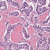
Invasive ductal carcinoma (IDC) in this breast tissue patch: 1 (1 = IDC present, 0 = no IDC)